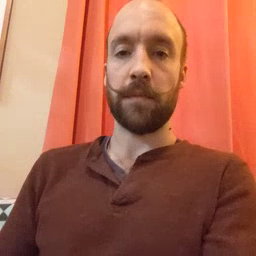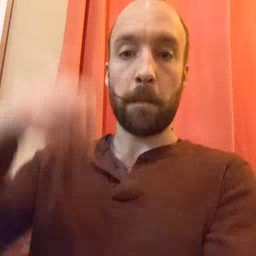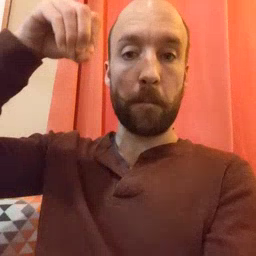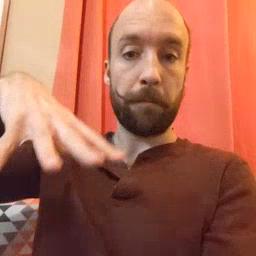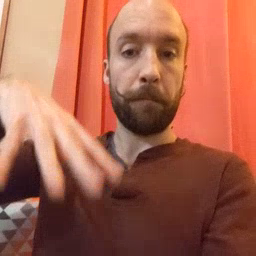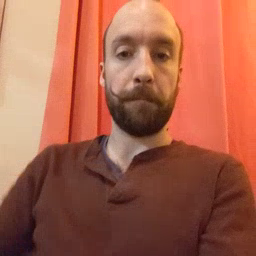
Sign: drop